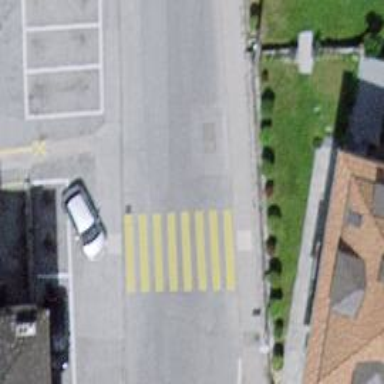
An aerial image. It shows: Marked crossing on footway.